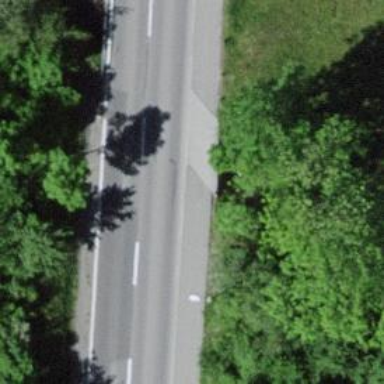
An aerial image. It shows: Primary road with asphalt surface.